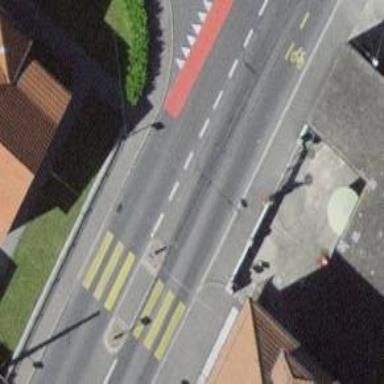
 with trolley wire on one side and track on the other."